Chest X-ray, AP view. Patient: 41 years old, sex F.
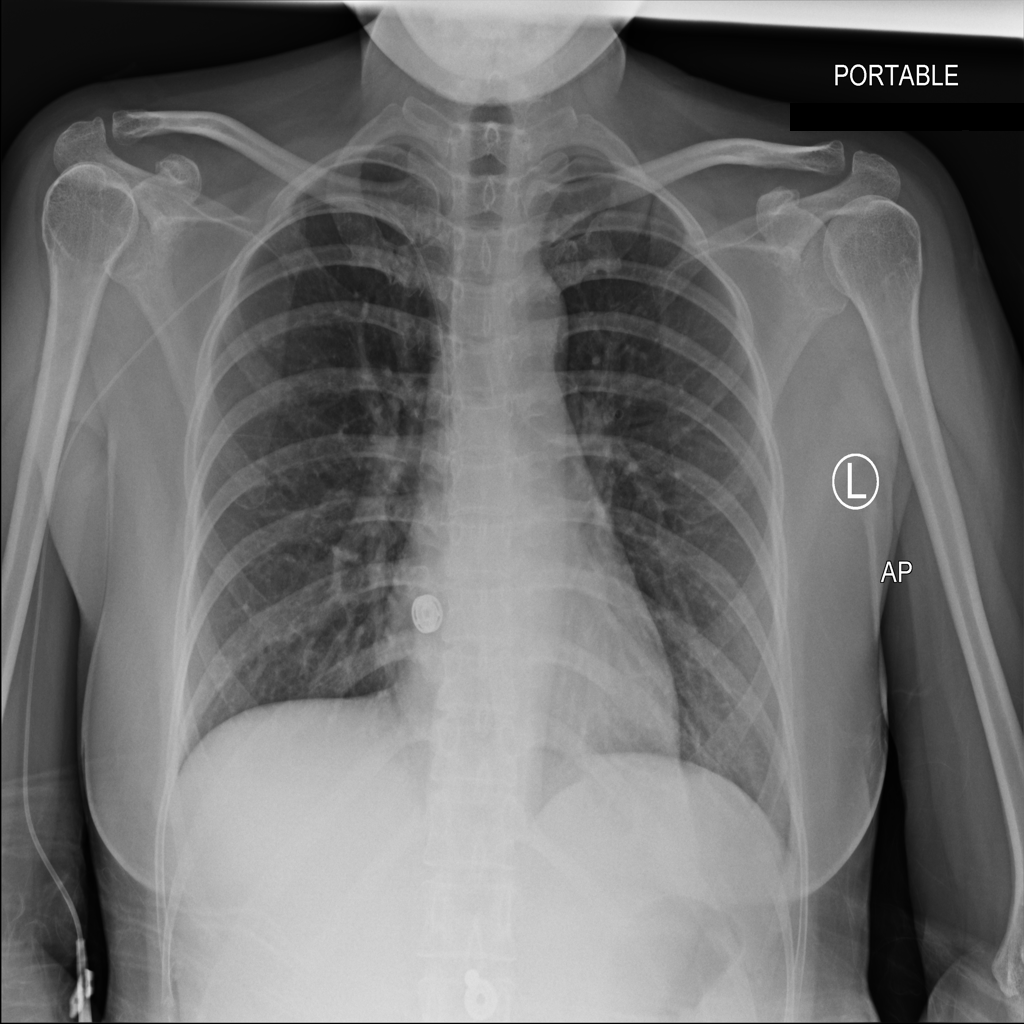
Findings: No Finding